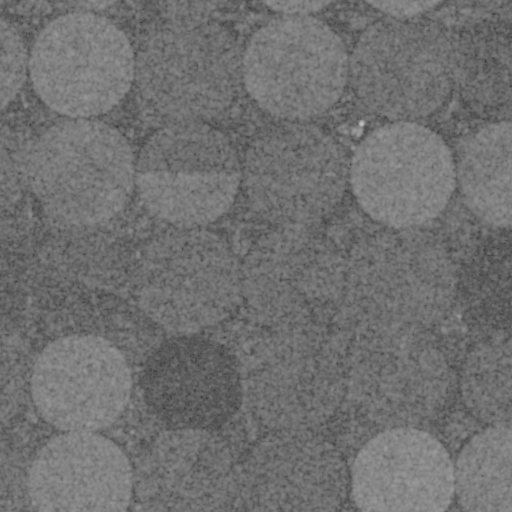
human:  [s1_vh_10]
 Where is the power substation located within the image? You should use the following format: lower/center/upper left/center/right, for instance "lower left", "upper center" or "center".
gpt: The power substation is located in the center left of the image.
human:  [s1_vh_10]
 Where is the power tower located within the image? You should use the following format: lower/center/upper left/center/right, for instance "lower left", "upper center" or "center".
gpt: The power tower is located in the center left of the image.
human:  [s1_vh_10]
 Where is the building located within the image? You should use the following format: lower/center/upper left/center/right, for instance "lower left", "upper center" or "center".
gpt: The building is located in the upper left of the image.
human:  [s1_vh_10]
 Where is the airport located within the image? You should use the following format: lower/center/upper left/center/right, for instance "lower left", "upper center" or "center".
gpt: There is no airport in the image.

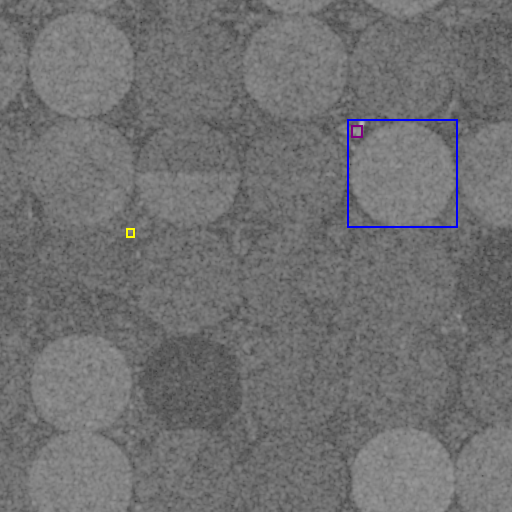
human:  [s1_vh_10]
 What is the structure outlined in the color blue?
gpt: The structure outlined in blue is a crop field.
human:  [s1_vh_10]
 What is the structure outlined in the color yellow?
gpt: The structure outlined in yellow is a power substation.
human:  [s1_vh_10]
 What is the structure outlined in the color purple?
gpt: The structure outlined in purple is a building.
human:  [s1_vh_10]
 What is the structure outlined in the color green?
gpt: There is no green outline.